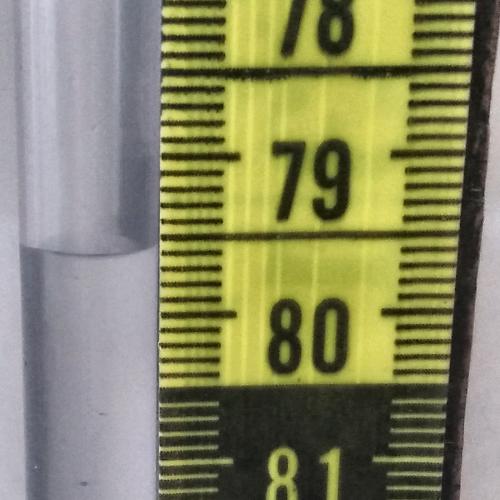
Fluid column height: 79.6 cm